Question: I have two calendars in the same form, both 'rich:calendar'. One is the (or activation date) the other one the (or deactivation date).
What I am trying to achieve is to mark the selected in the calendar.
For example:

here July 14 (in red) is the and July 16 the currently selected .
My problem seems to be, that I can't get the value of via JQuery. I tried "hiding" the value somewhere on the page so I could access it with '$('#myForm\:hiddenActivationDate').val();' and it almost worked.. but then everything else stopped working.
These are the script functions I wrote:
'''
var currentDate = new Date();
function activationDateDisablementFunction(day) {
return currentDate.getDate() <= day.date.getDate();
}
function activationDateClassProv(day) {
if (currentDate.getDate() > day.date.getDate()) {
return "disabledDay";
}
}
function deactivationDateDisablementFunction(day) {
var hiddenActivationDate = $('#myForm\:hiddenActivationDate').val();
var activationDate = new Date(Date.parse(hiddenActivationDate));
return day.date.getDate() >= activationDate.getDate(); // true = enabled, false =disabled
}
function deactivationDateClassProv(day) {
var hiddenActivationDate = $('#myForm\:hiddenActivationDate').val();
var activationDate = new Date(Date.parse(hiddenActivationDate));
if (day.date.getDate() < activationDate.getDate()) {
return "disabledDay";
}
if (day.date.getDate() === activationDate.getDate()) {
return "activatedDay";
}
}
'''
and here the two calendars:
'''
<!-- start date -->
<a4j:outputPanel id="activationDateCalendar" layout="block" >
<rich:calendar value="#{myBean.activationDate}"
popup="true"
datePattern="#{myBean.dateFormat}"
boundaryDatesMode="scroll"
jointPoint="bottomAuto"
showWeeksBar="false"
showApplyButton="false"
dayClassFunction="activationDateClassProv"
dayDisableFunction="activationDateDisablementFunction"
style="width:320px">
<a4j:ajax render="@this, hiddenActivationDate, deactivationDateCalendar, activationDatePreview, deactivationDatePreview, durationPreview" />
</rich:calendar>
</a4j:outputPanel>
<!-- my hidden date -->
<h:inputHidden id="hiddenActivationDate" value="#{myBean.activationDate}" />
<!-- end date -->
<a4j:outputPanel id="deactivationDateCalendar" layout="block" >
<rich:calendar value="#{myBean.deactivationDate}"
popup="true"
datePattern="#{myBean.dateFormat}"
boundaryDatesMode="scroll"
jointPoint="bottomAuto"
showWeeksBar="false"
showApplyButton="false"
dayClassFunction="activationDateClassProv"
dayDisableFunction="activationDateDisablementFunction"
style="width:320px">
<a4j:ajax render="@this, activationDatePreview, deactivationDatePreview, durationPreview" />
</rich:calendar>
</a4j:outputPanel>
'''
what I want to do is access the value from within the JQuery function 'deactivationDateClassProv' directly without getting it from a hidden field.
Is this possible? Or is there a "Richfaces way" ?
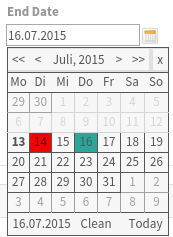
Answer: RichFaces components have a JS API, read the <URL>.
In your case you access the date simply by:
'''
function deactivationDateClassProv(day) {
var hiddenActivationDate = #{rich:component('firstCalendarId')}.getValue();
...
}
'''
Note that the function is only called when needed, if you just close and open the calendar it will not be called again (unless you switch months or set 'isRendered' to false).